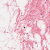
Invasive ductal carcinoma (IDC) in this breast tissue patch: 0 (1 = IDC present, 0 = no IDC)